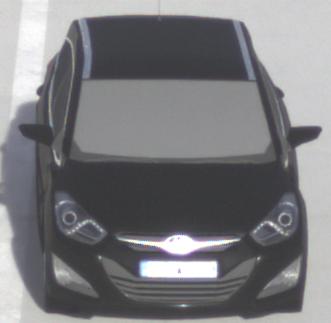
Make: Hyundai
Model: i40 Kombi 1.6 GDI
Detailed model: i40 (VF) Kombi
Model produced from: 2012/08
Model produced until: 2013/09
Doors: 5
Color: black
Road condition: dry road
Daytime: morning or afternoon
Contrast: high contrast